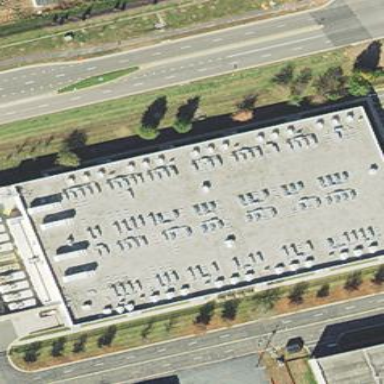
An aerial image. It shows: Data center building.